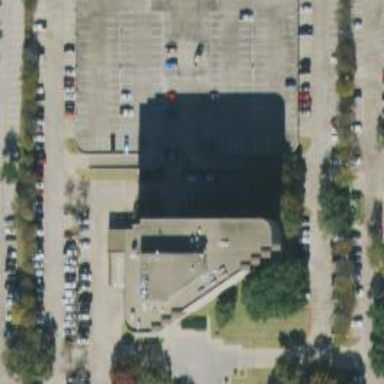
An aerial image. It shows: Multi-storey parking building.